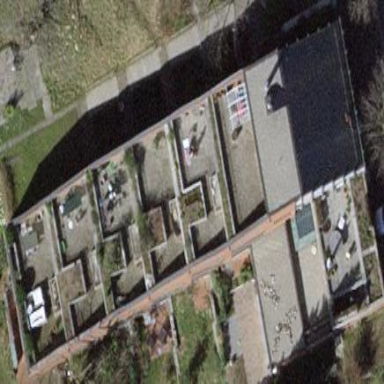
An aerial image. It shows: Building with flat roof.